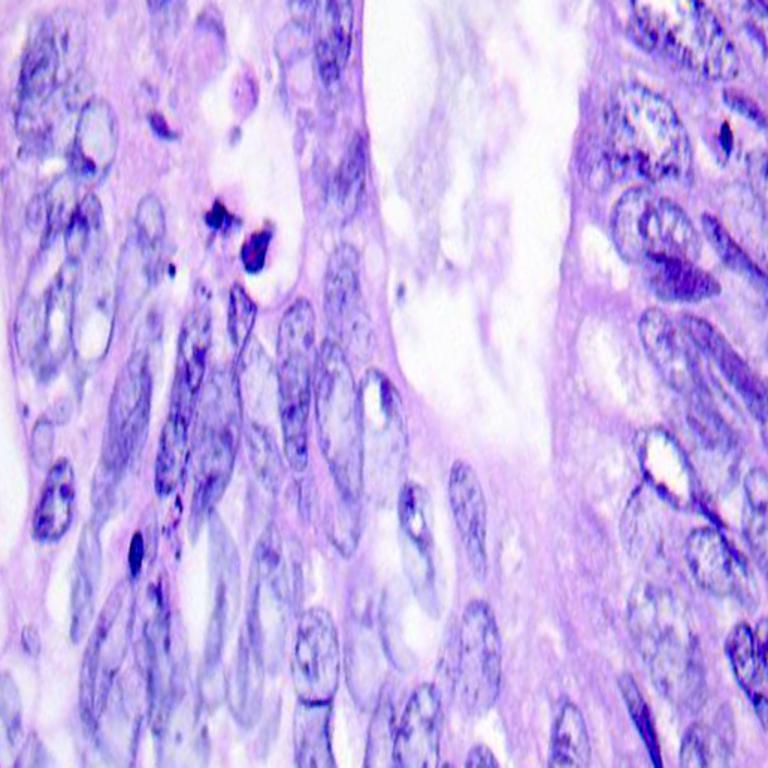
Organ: colon
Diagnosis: adenocarcinomas